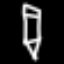
Label: pencil